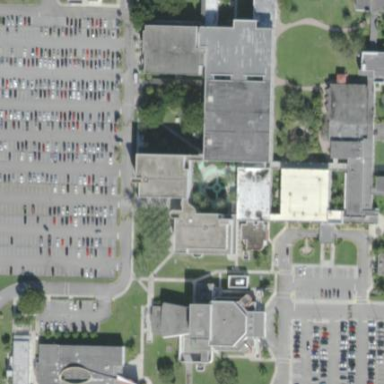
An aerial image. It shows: College building.